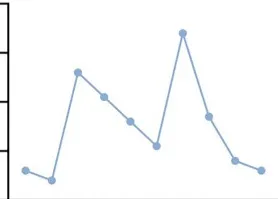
Related indexes of the patient at different time points. PLT.
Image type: pathology (immunostaining)